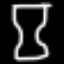
Label: hourglass